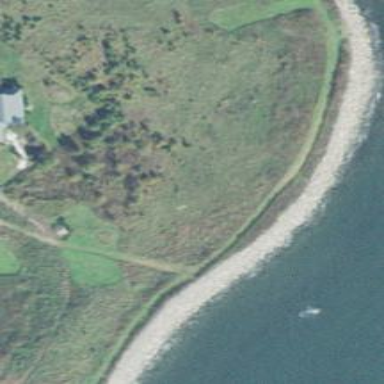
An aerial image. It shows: Breakwater constructed of rocks.